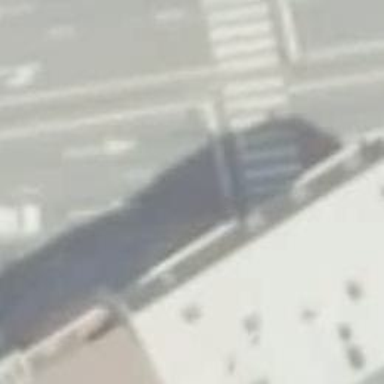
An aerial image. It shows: Bus stop with sheltered platform for public transport.